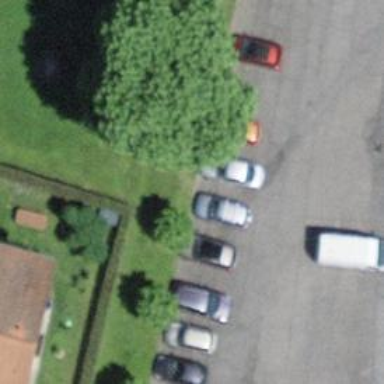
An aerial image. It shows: Bollard barrier.